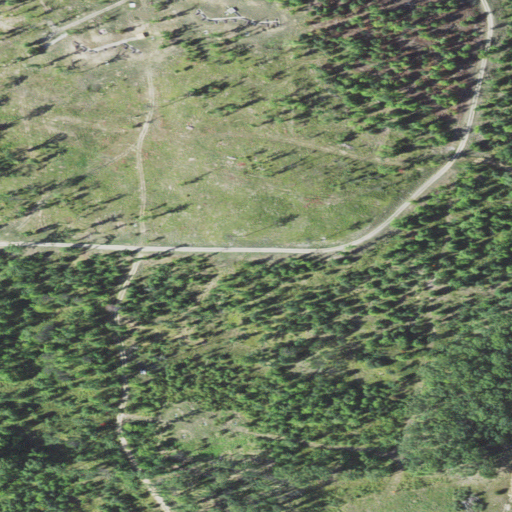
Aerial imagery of mountain in Michigan named Argonne Hill containing deciduous forest, shrub, and grassland